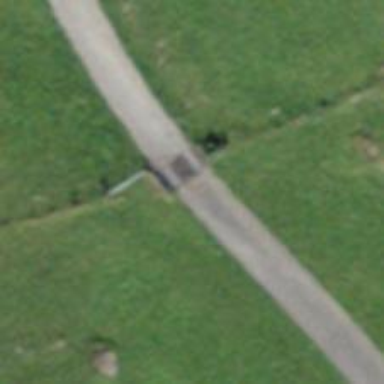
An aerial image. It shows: Cattle grid barrier.